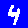
Digit: 4